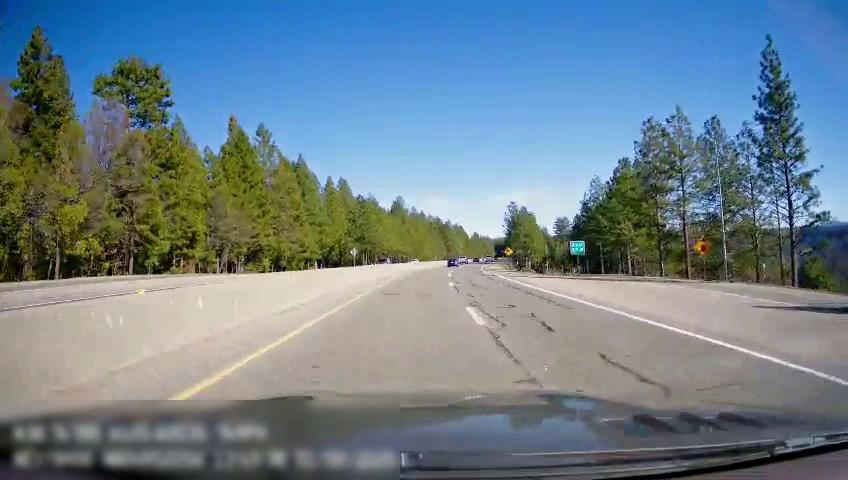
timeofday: Day
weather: Sunny
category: Drivable Space
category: Drivable Space
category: Vehicles | Car
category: Vehicles | SUV
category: Vehicles | SUV
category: Lanes | Current Lane
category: Lanes | Current Lane
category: Lanes | Alternate Lane
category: Lanes | Alternate Lane
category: Lanes | Opposite Lane
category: Traffic | Signs
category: Traffic | Signs
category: Traffic | Signs